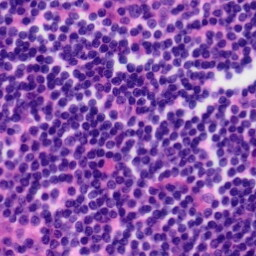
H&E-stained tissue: Tonsil